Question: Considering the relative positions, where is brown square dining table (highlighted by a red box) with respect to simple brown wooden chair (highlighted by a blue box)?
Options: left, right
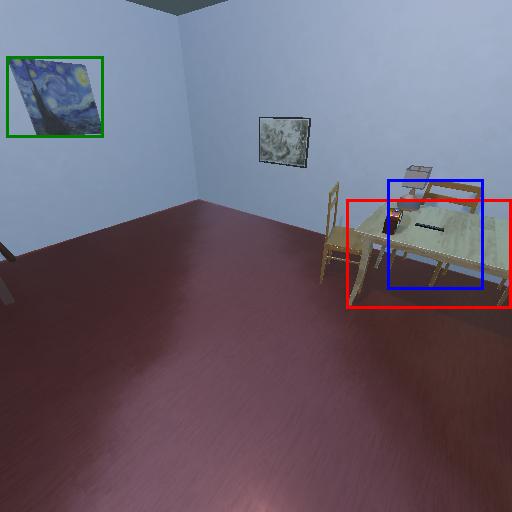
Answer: left